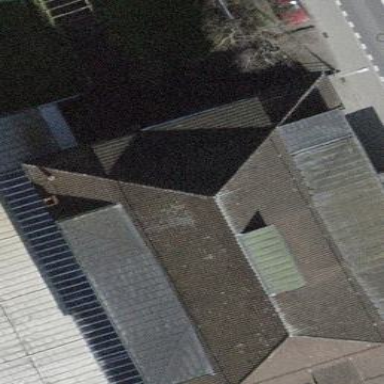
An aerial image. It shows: Building that houses motorcycle shop.